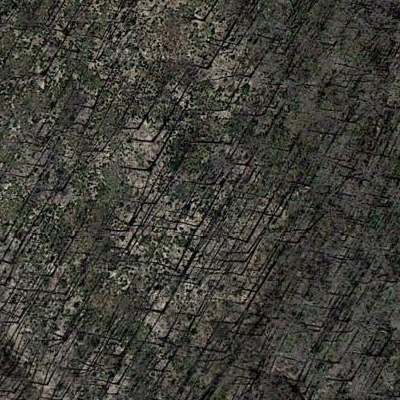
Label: eForest